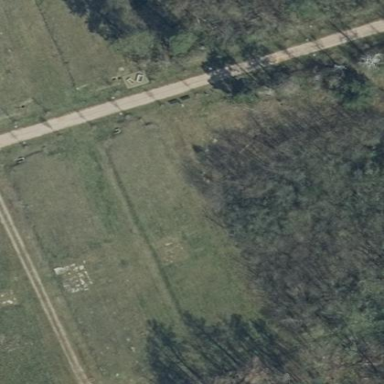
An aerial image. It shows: Scene of historic ruins.